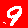
Digit: 9